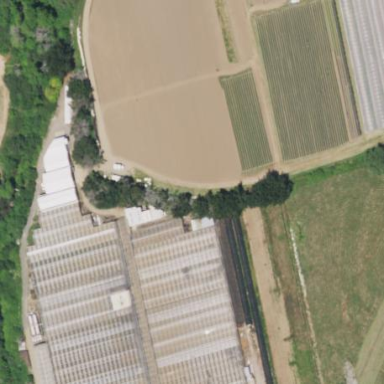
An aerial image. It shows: Area dedicated to greenhouse horticulture.